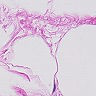
Metastatic tissue present: no